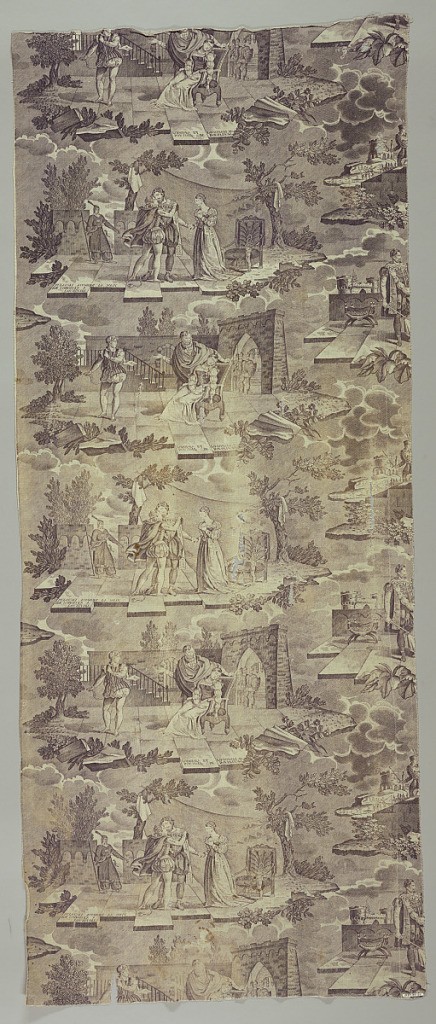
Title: Lodoiska
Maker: Favre Petitpierre, France, 1802–1818
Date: early 19th century
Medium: cotton Technique: copper roller printed on plain weave
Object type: Textile
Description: Purple on a white ground with a repeating pattern of four vignettes showing figures in sixteenth century European costumes and Eastern dress in the setting of a castle or landscape and labeled: "Pulauski accorde la main de Lodoiska a Lovzinski; Lodoiska et Lovzinski au pouvoir de Dourlinski; Lovzinski sauve Lodoiska des flammes; Pulauski provoque la colore de Lovzinski."